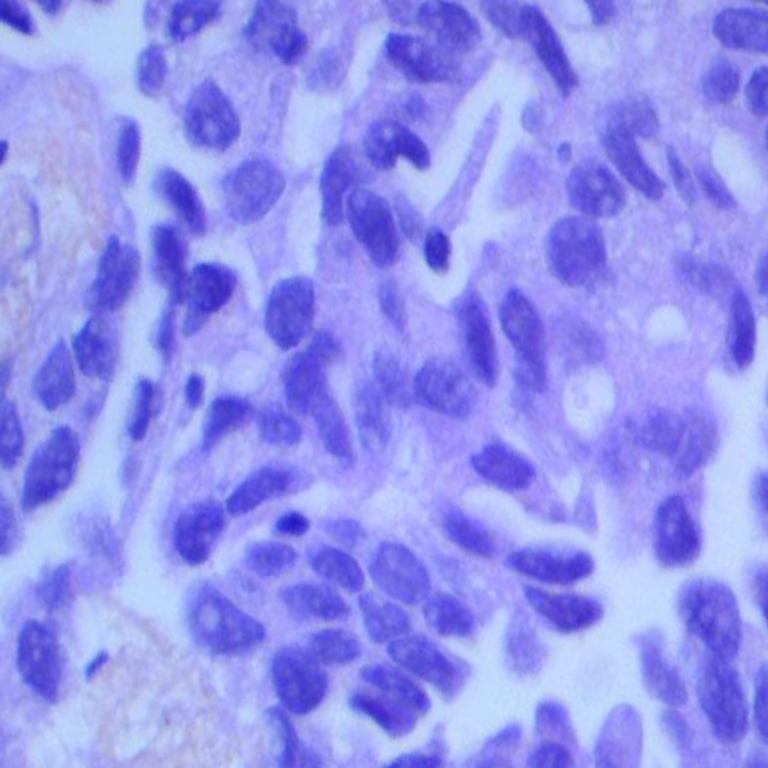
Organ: lung
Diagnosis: adenocarcinomas